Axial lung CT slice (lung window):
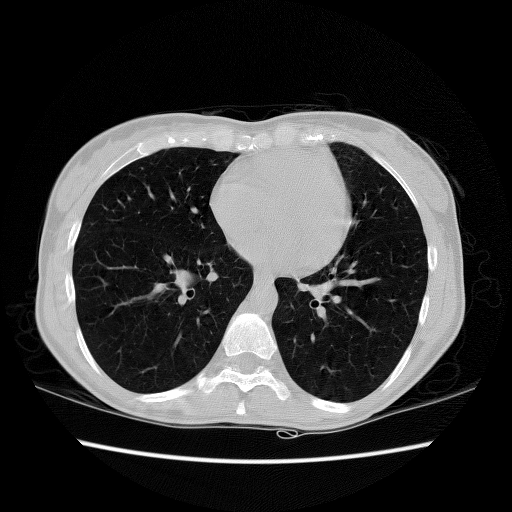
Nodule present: no